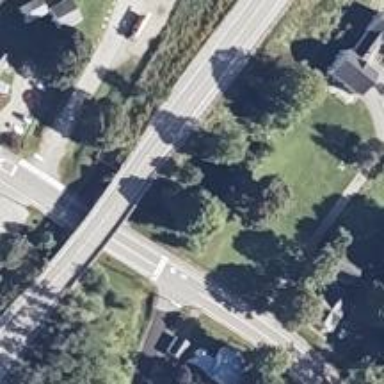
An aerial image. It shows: Bridge with asphalt surface carrying trunk highway.